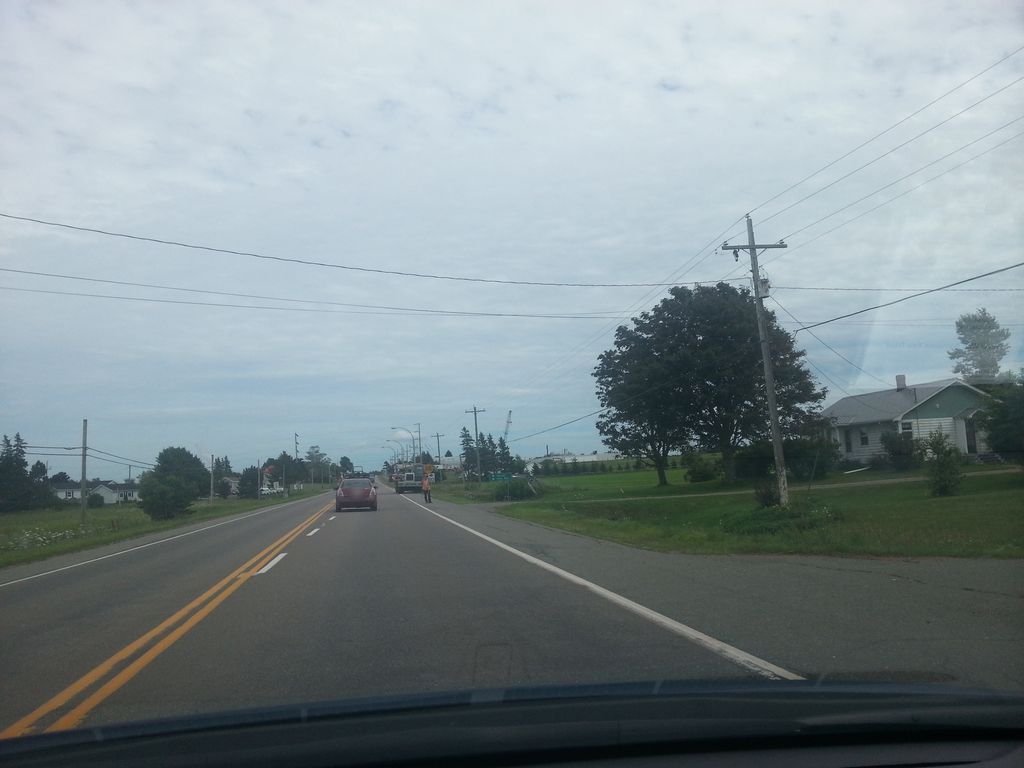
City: charlottetown